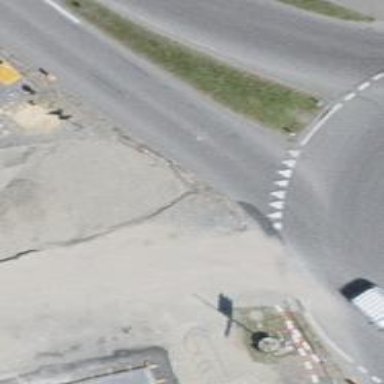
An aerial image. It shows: Road with "give way" sign.